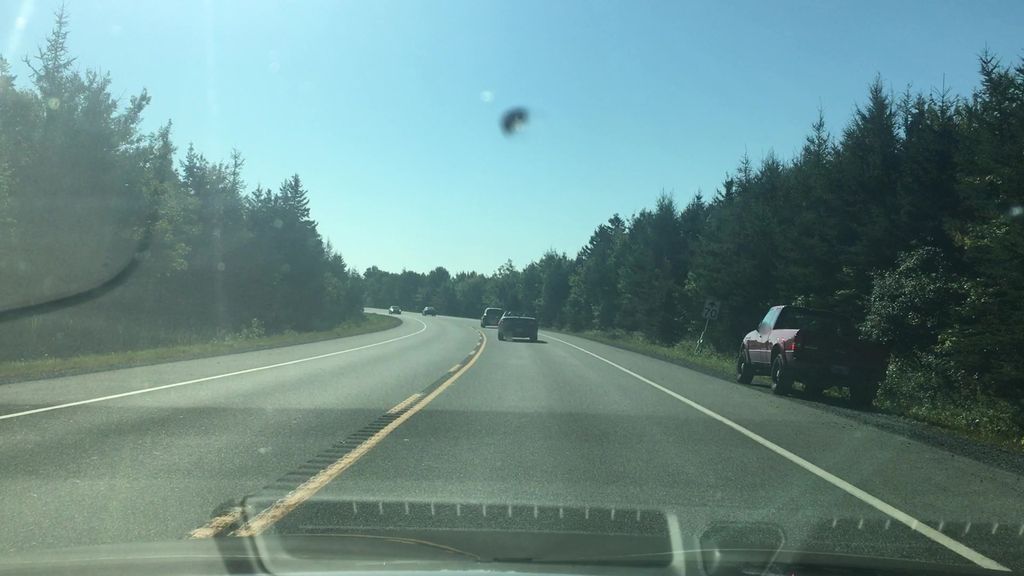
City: halifax